Interaction volume radius: 5 \u00c5
Interaction volume height: 15 \u00c5
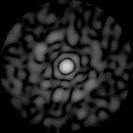
Disorder parameter: 0.848